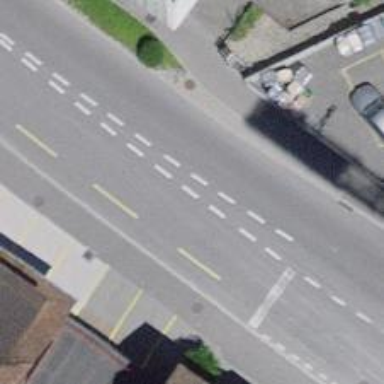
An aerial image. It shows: Secondary road with asphalt surface and sidewalks on both sides.